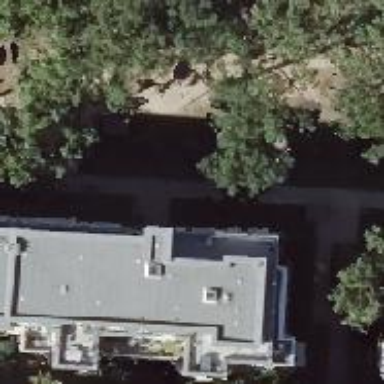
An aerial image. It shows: Flat-roofed apartment building.